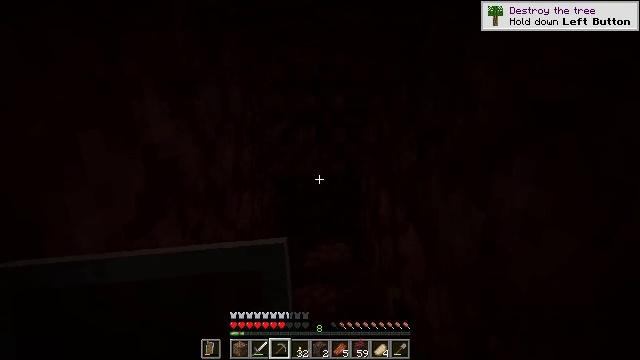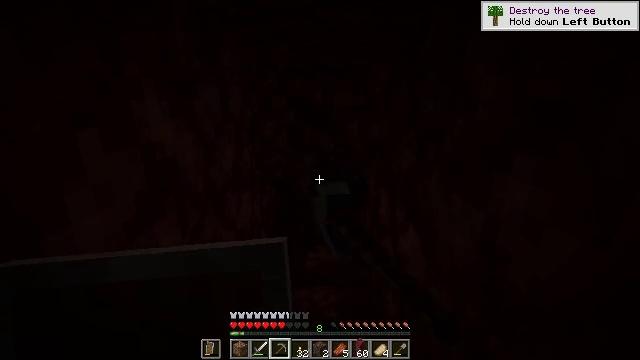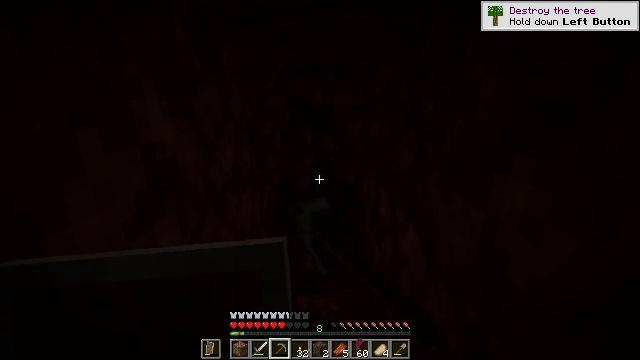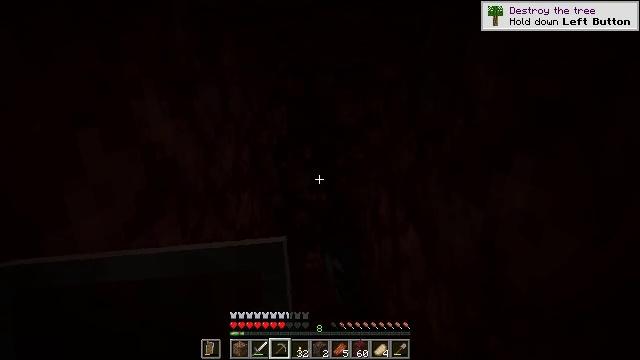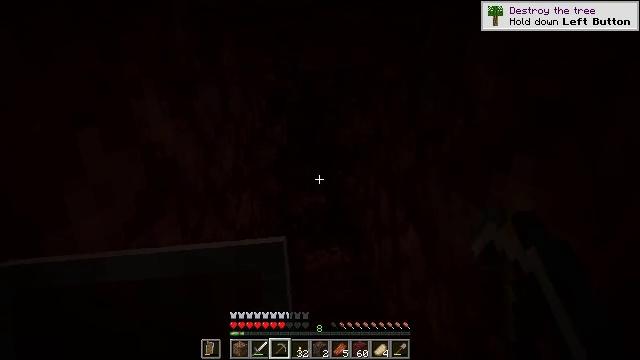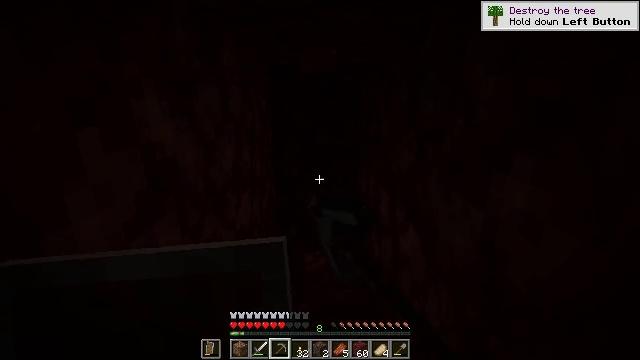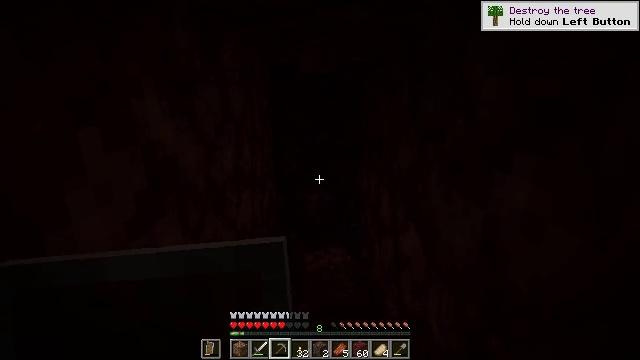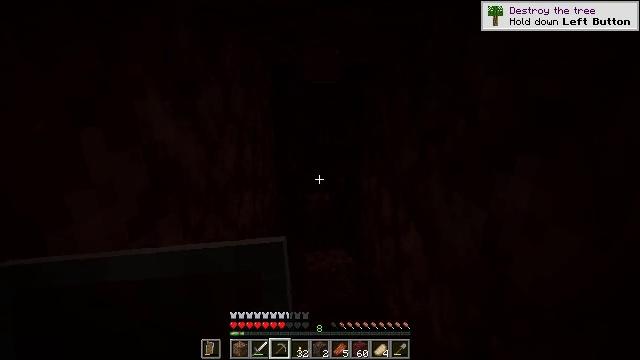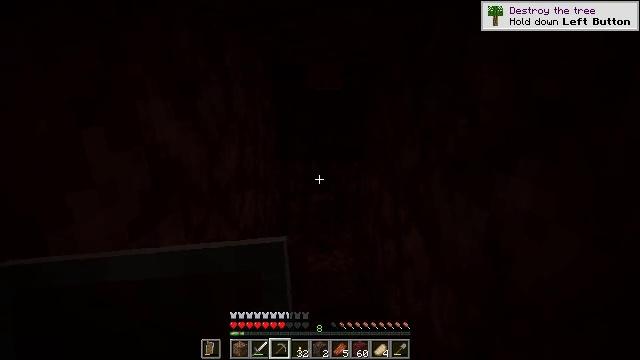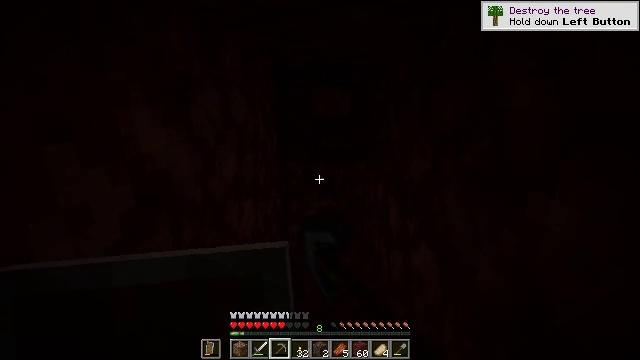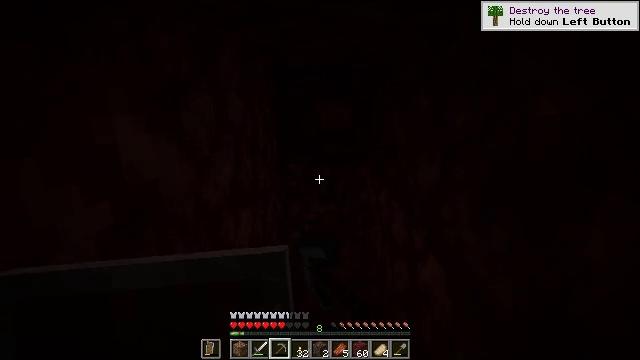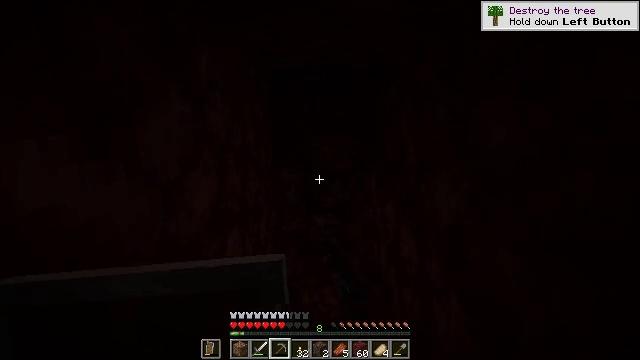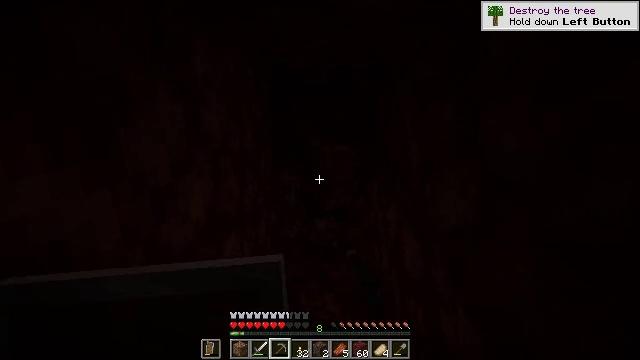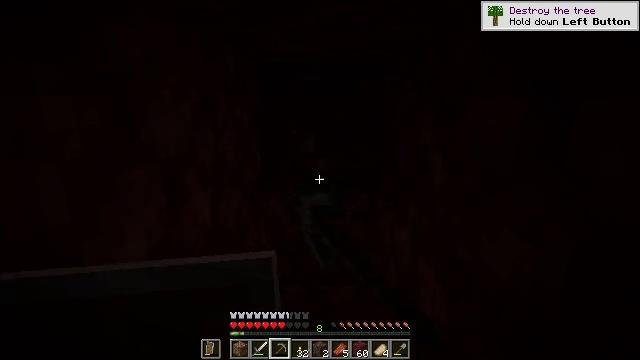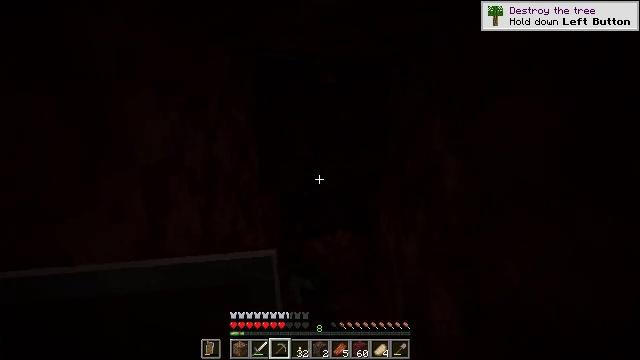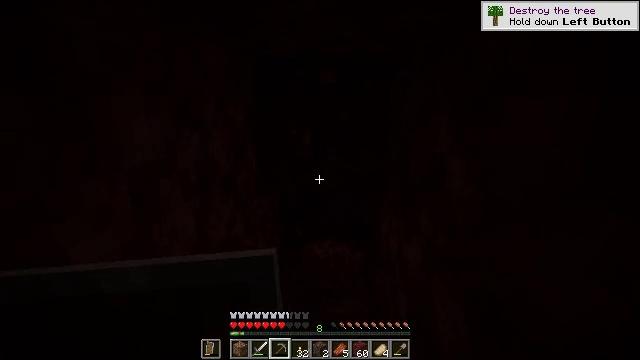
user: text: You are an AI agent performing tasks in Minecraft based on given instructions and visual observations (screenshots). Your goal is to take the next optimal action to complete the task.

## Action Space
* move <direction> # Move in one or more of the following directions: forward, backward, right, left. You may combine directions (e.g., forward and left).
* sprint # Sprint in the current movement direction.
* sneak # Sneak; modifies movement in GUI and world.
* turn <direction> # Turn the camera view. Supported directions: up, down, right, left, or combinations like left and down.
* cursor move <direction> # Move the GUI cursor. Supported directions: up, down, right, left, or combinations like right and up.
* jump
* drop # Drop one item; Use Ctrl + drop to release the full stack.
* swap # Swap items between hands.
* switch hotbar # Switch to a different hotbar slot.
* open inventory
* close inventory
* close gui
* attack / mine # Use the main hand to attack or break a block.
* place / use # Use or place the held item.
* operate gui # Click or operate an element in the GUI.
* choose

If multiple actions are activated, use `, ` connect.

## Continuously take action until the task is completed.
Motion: motion action
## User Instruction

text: Attack the netherrack to gather it.
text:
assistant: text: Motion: attack / mine
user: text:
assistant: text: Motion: attack / mine
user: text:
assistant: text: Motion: attack / mine
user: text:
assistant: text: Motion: attack / mine
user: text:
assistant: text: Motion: attack / mine
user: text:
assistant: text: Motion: attack / mine
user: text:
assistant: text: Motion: attack / mine
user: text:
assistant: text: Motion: attack / mine
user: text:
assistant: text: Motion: move forward, attack / mine
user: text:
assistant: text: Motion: move forward, attack / mine
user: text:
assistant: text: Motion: move forward, attack / mine
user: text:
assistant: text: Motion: move forward, attack / mine
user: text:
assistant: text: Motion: move forward, attack / mine
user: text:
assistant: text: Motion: attack / mine
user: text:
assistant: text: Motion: attack / mine
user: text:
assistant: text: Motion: attack / mine
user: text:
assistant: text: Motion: attack / mine
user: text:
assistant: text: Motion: attack / mine
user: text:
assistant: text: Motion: attack / mine
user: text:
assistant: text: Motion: attack / mine
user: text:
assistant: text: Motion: attack / mine
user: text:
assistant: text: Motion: move forward, attack / mine
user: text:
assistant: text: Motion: move forward, attack / mine
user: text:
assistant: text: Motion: move forward, attack / mine
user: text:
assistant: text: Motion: move forward, attack / mine
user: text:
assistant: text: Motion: move forward, attack / mine
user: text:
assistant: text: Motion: move forward, attack / mine
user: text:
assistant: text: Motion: attack / mine
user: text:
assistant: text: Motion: attack / mine
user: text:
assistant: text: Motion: attack / mine